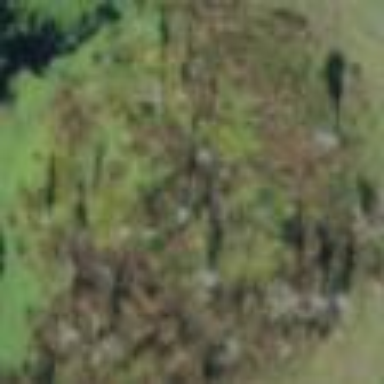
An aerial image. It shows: Swamp in wetland area.